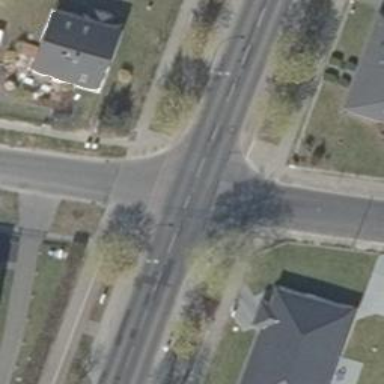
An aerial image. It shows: Tertiary road with asphalt surface. There are sidewalks on both sides and cycle track.